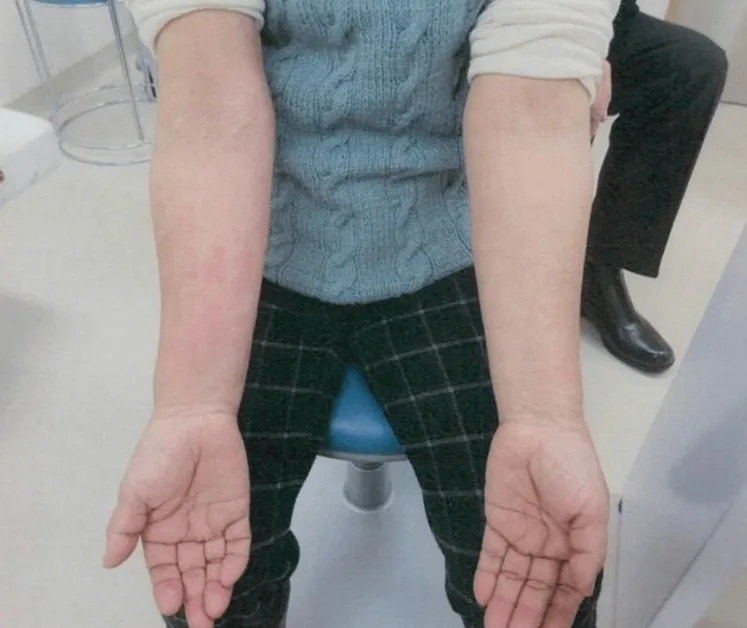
Salmon-colored rash on her right arm on adimisson.
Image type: medical_photograph (skin_photograph)